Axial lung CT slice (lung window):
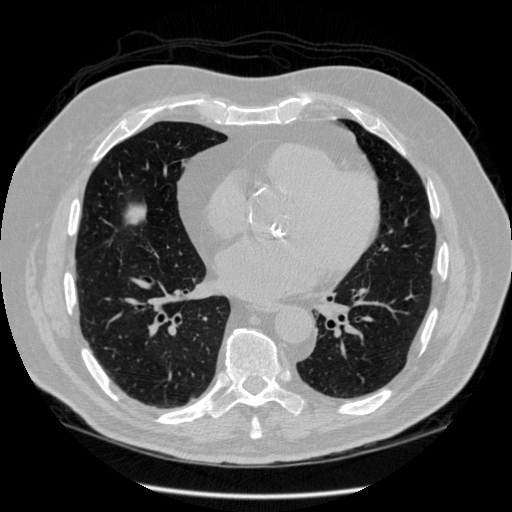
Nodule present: no